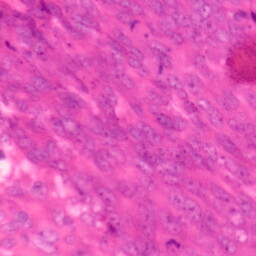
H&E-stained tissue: Colon